Field crop: maize
Growth stage: 2
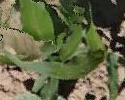
Species: maize